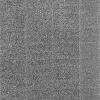
Atmospheric dust classification: dusty